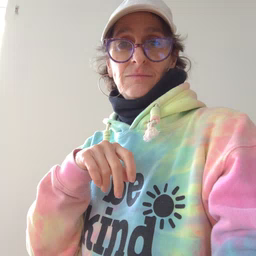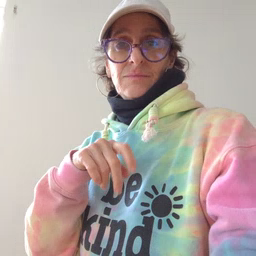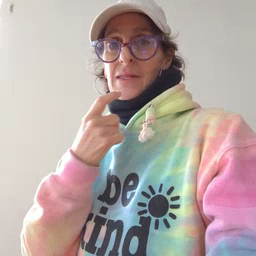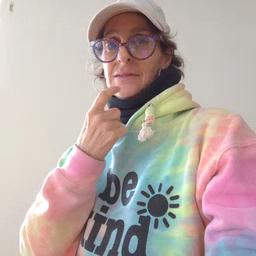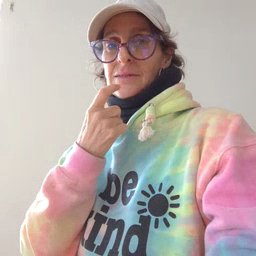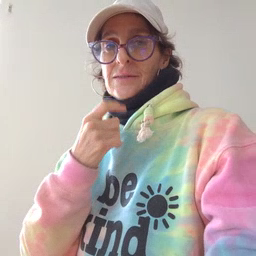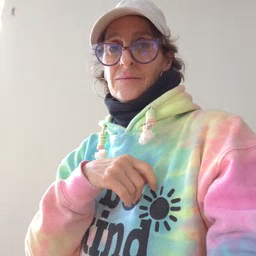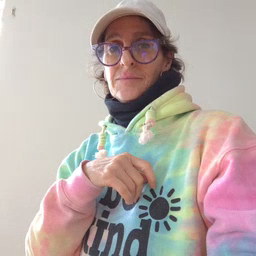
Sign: glasswindow